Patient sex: M
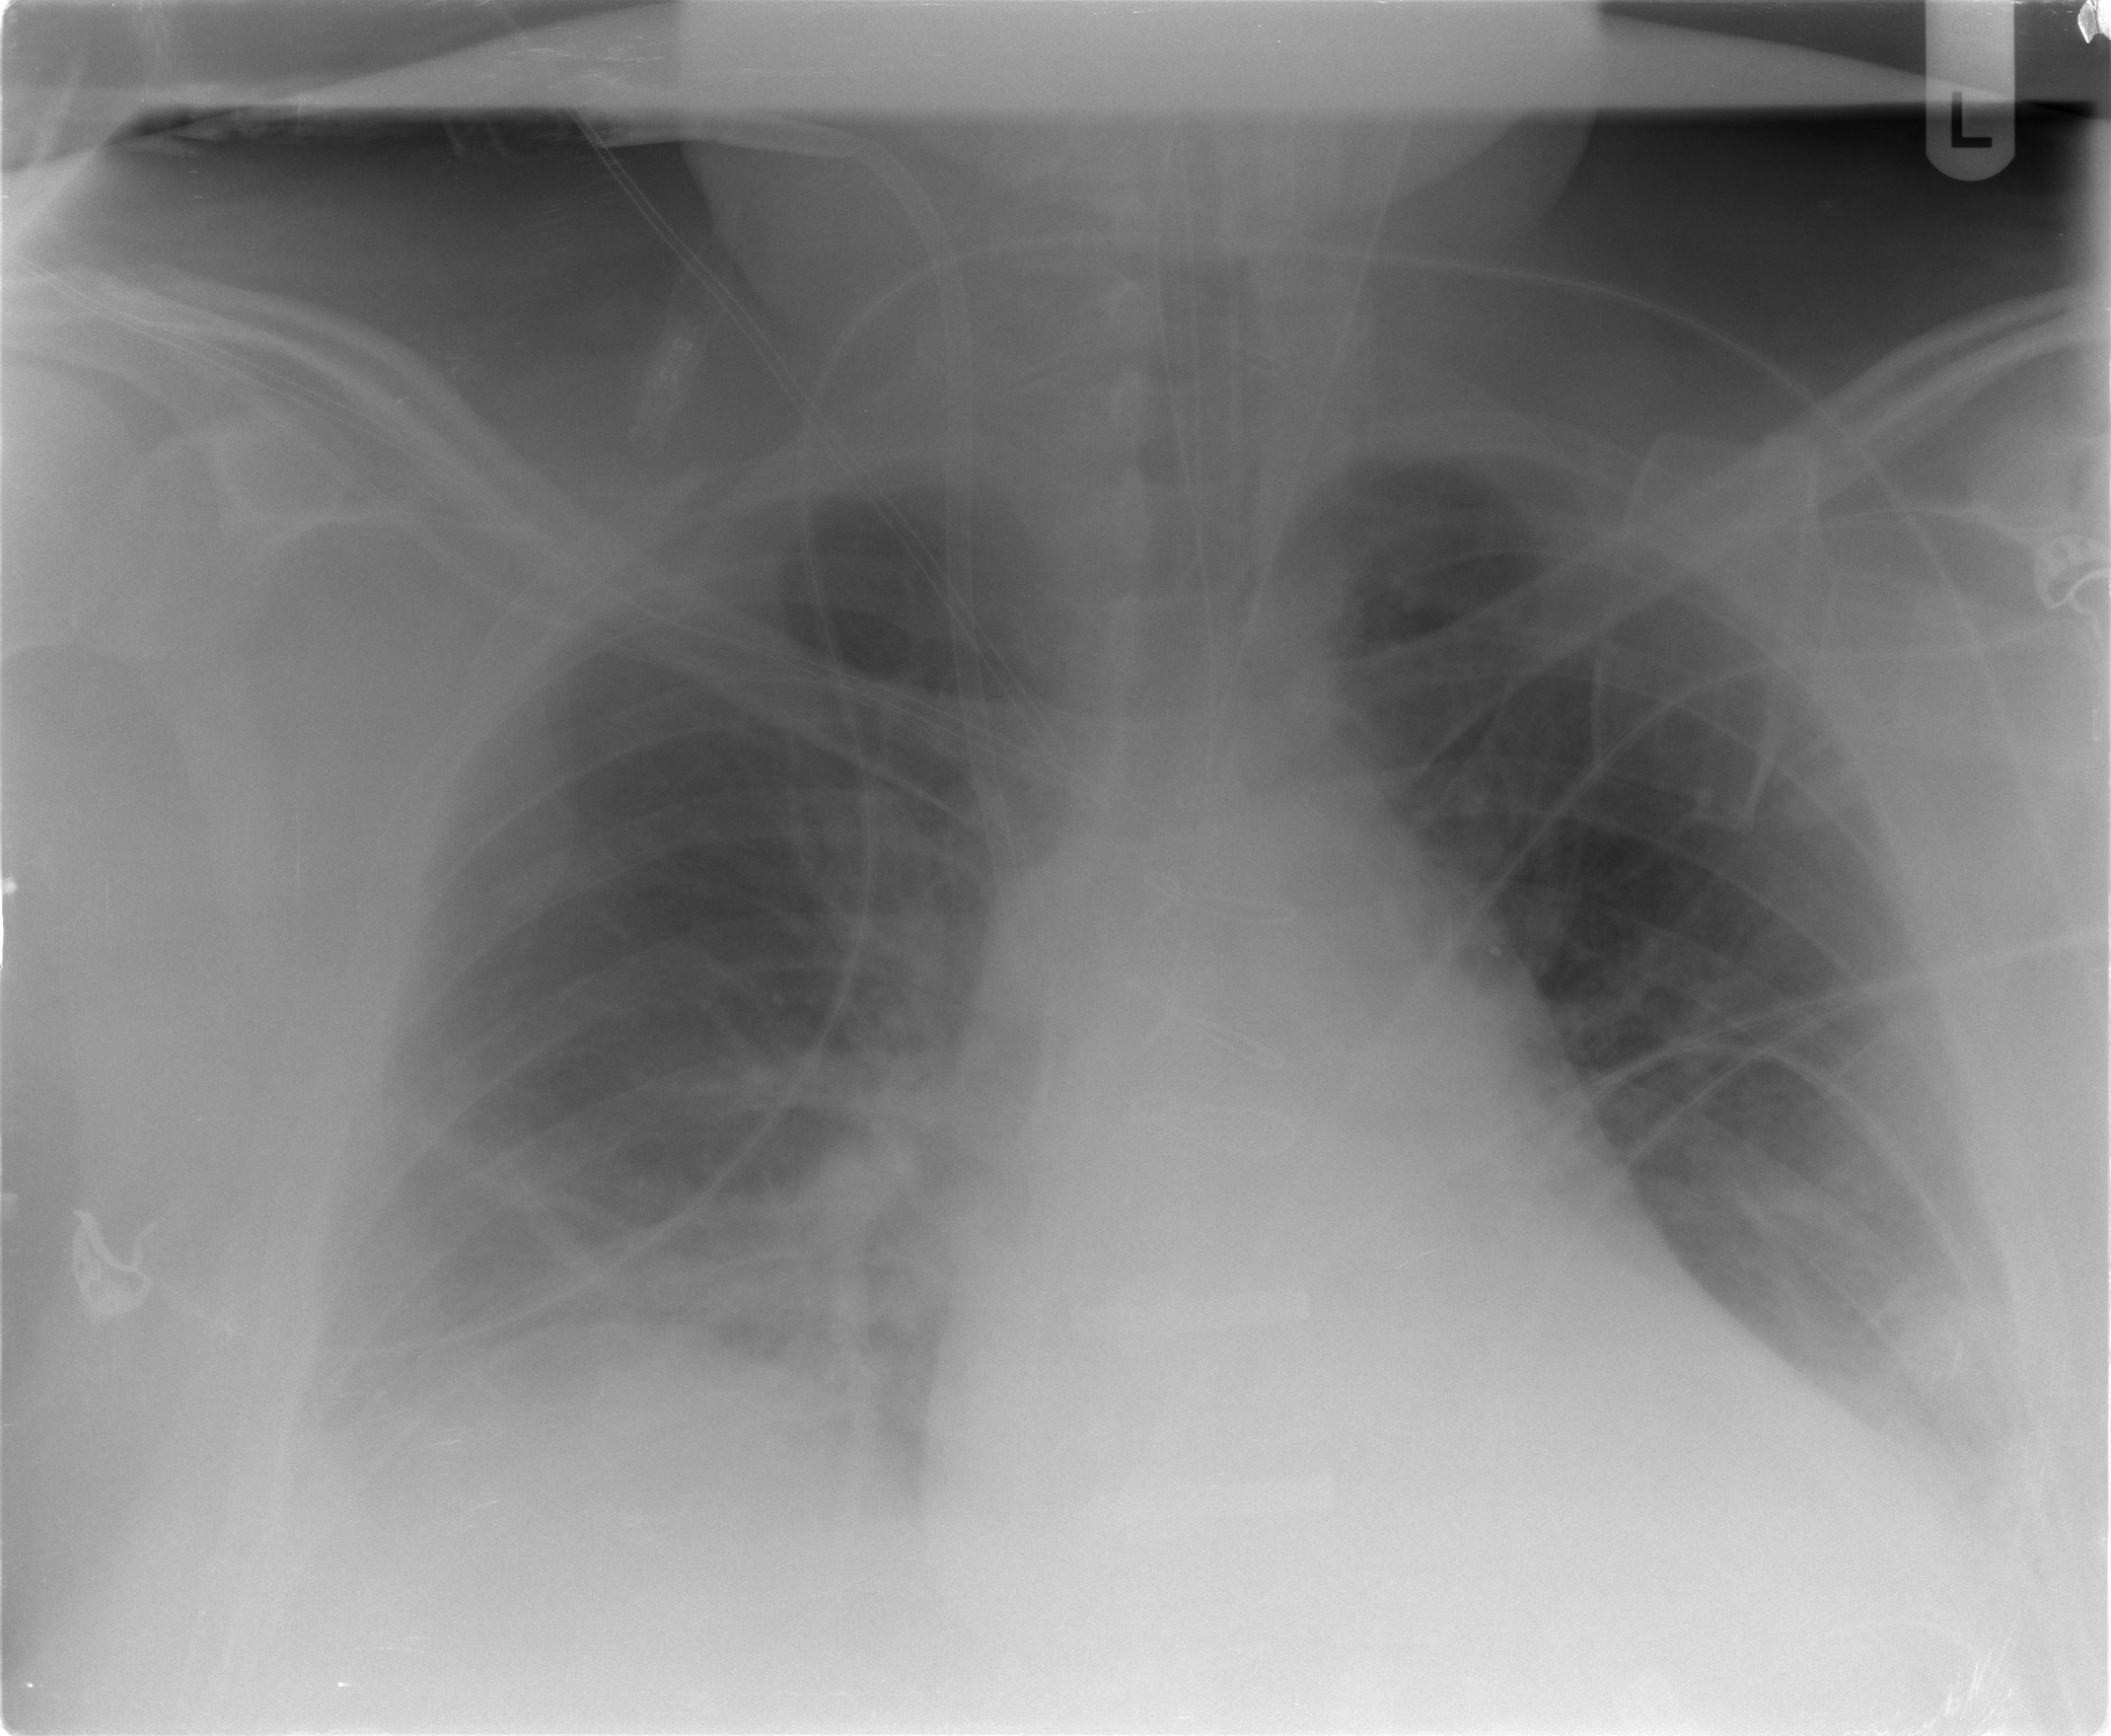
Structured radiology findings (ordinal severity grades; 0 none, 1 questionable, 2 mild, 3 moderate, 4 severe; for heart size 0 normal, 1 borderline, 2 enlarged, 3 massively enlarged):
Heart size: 1
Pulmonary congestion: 0
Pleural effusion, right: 0
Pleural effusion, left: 1
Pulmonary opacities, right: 1
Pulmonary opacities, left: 0
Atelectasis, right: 2
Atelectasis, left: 2